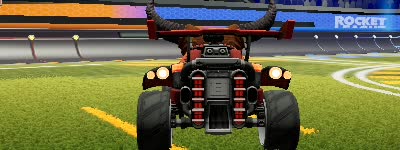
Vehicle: octane